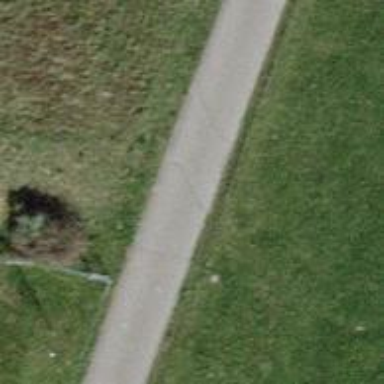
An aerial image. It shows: Well-maintained asphalt residential road with high-grade tracktype.